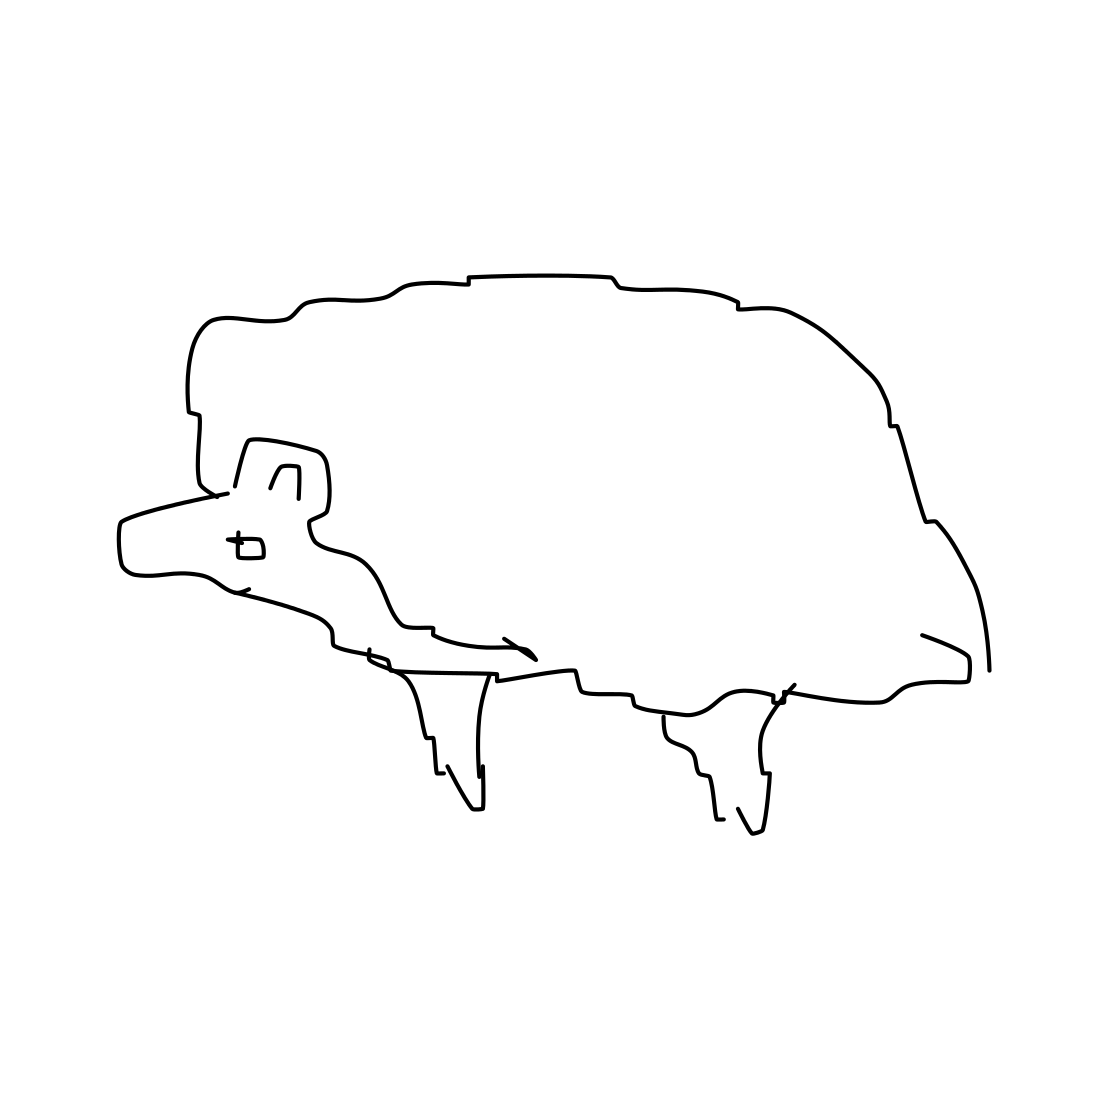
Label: hedgehog